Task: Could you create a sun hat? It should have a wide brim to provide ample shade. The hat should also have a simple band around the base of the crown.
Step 119:
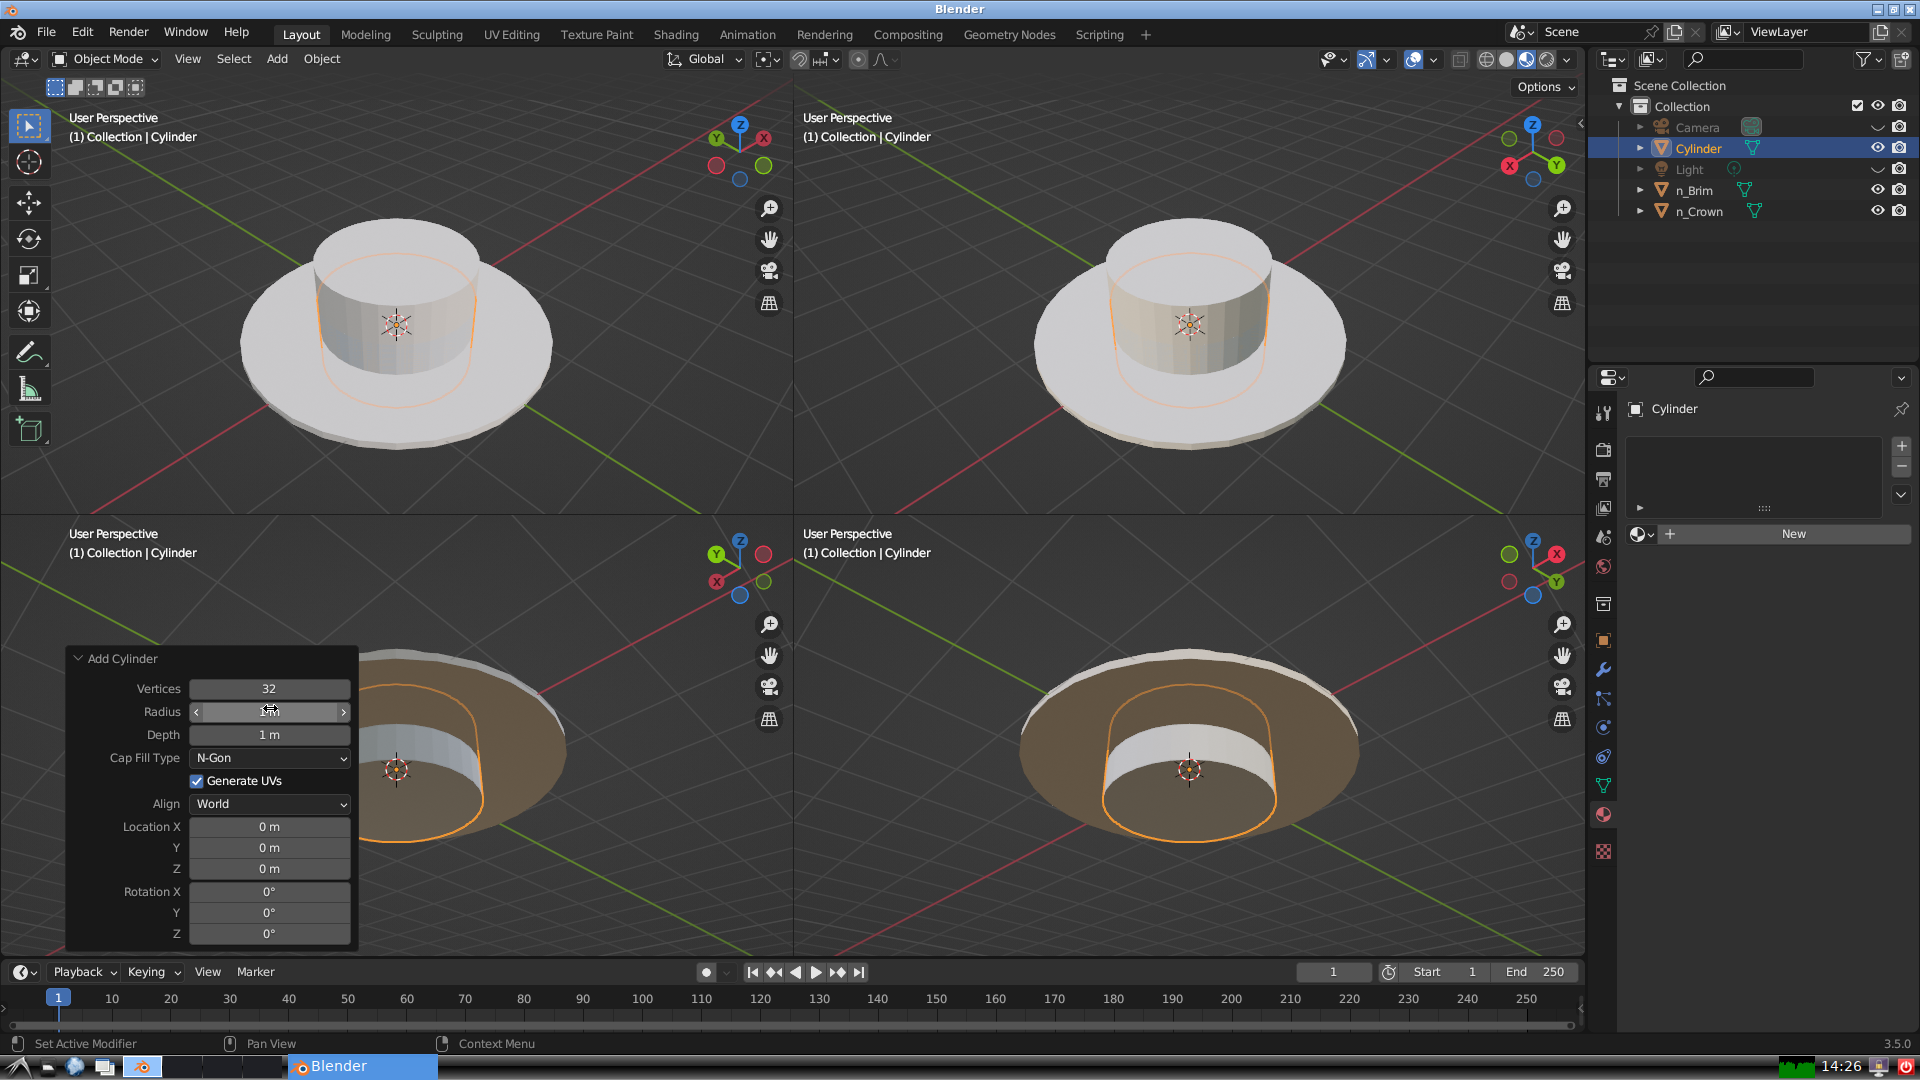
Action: click: no